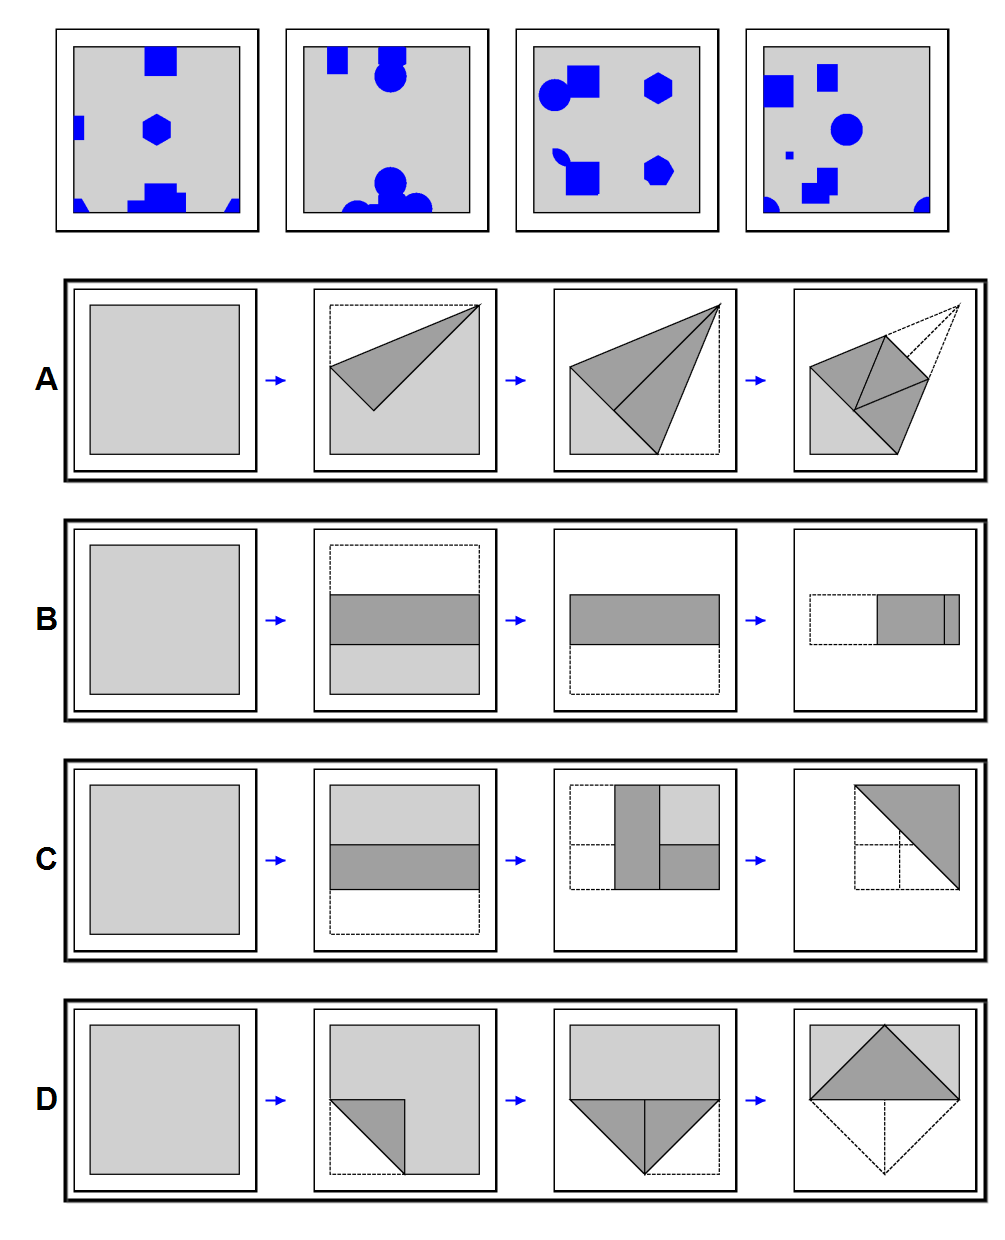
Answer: D